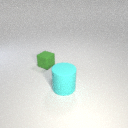
small green rubber cube behind large cyan rubber cylinder